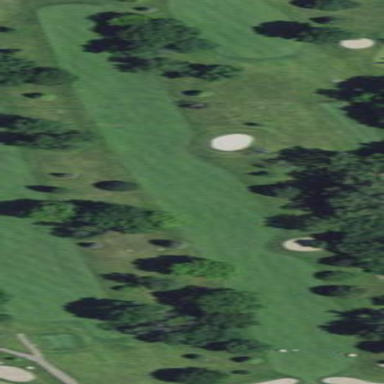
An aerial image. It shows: Golf fairway on grassy land designated for golfing activities.